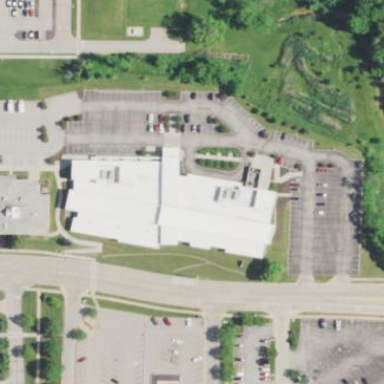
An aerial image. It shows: Library building.